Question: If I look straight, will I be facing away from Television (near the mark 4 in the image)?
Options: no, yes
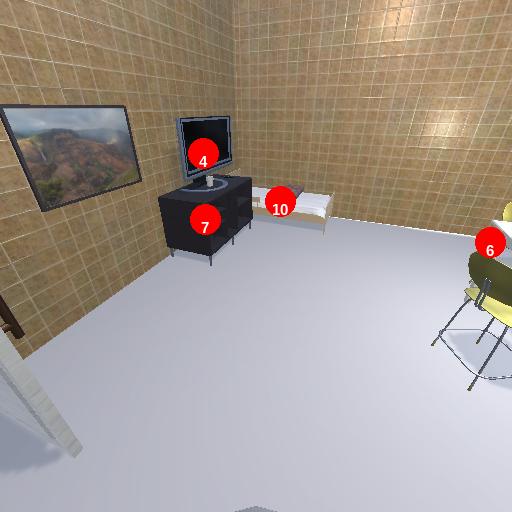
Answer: no